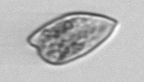
Label: Prorocentrum_dentatum